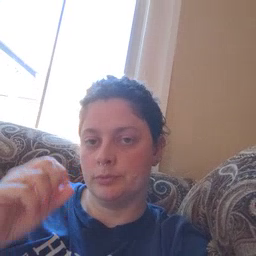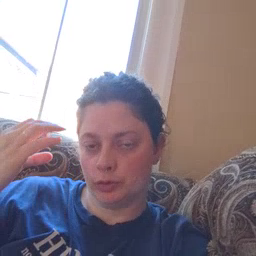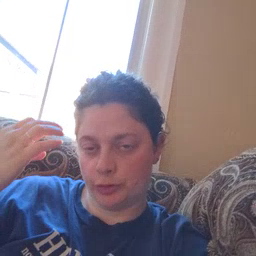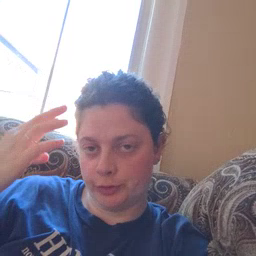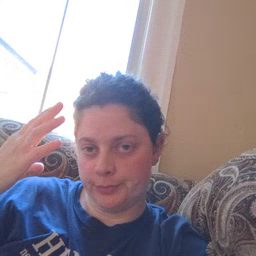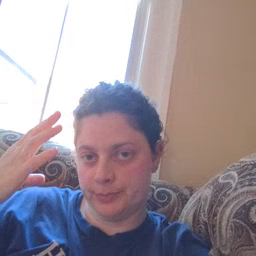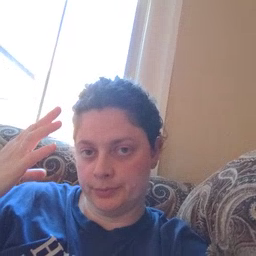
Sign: shower